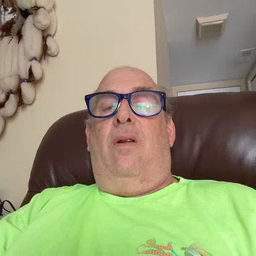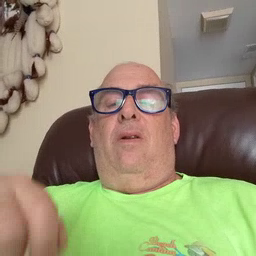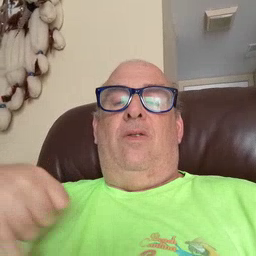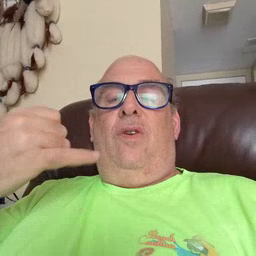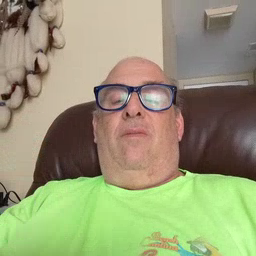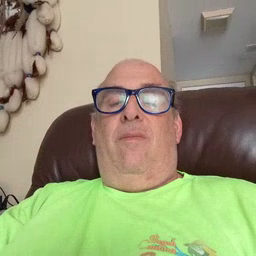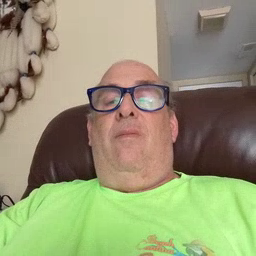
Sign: jacket